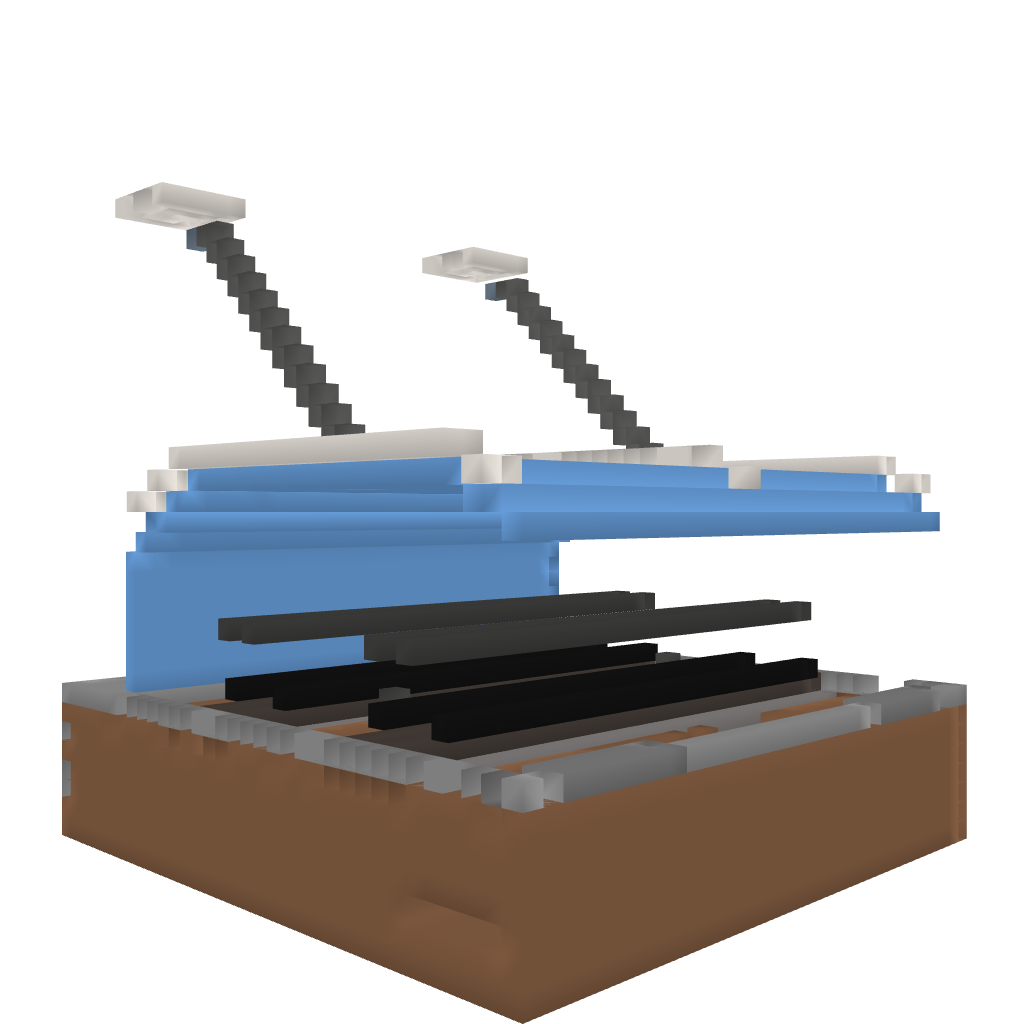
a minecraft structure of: Small modern Train-Station #2